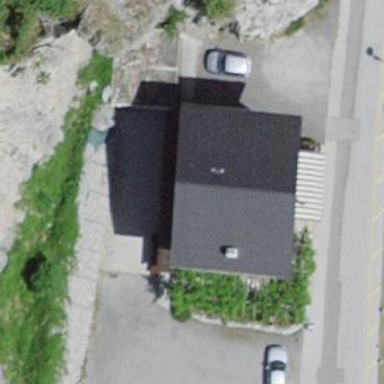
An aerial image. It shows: Restaurant building.